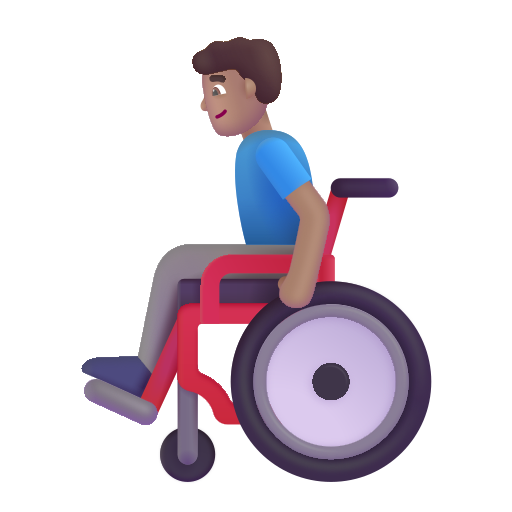
man in manual wheelchair color